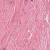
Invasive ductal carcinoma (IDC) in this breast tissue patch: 0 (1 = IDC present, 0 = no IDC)